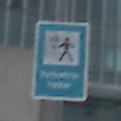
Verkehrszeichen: Verkehrshelfer
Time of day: MorningAfternoon
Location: Outdoor (Urban)
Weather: PartlyCloudy
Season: NotSpecified
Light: Natural